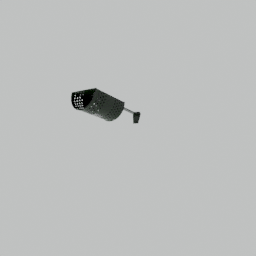
Label: tools